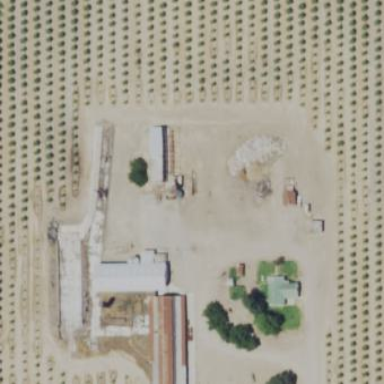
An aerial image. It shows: Farmyard area.